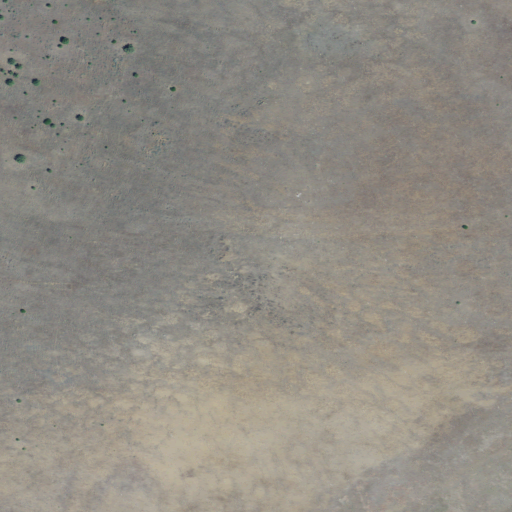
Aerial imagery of mountain in Oregon named Bald Hill containing only grassland